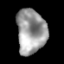
Tissue: lung
Cell type: T cells
Senescence score: 0.166
Nuclear area (px): 1286
Mean DAPI intensity: 155.7